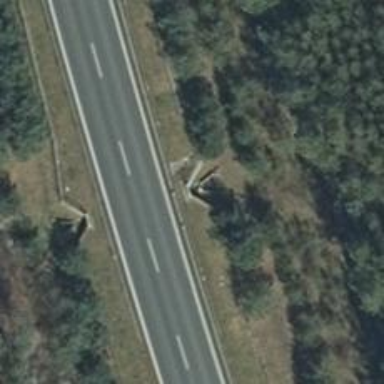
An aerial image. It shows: Wildlife crossing in the form of culvert tunnel.